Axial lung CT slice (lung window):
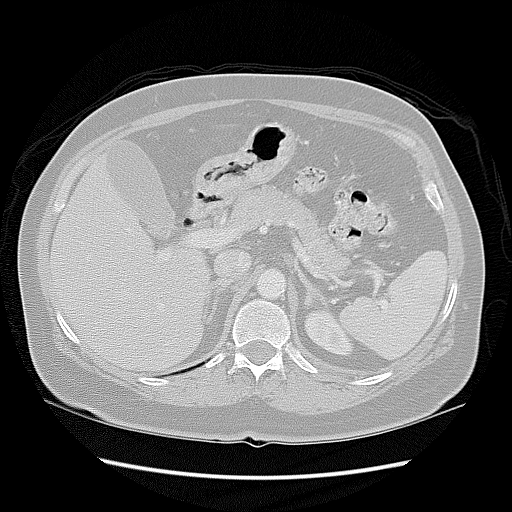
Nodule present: no